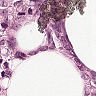
Metastatic tissue present: yes